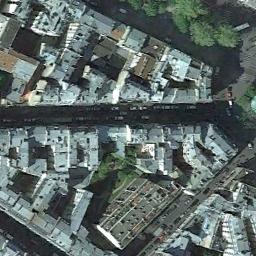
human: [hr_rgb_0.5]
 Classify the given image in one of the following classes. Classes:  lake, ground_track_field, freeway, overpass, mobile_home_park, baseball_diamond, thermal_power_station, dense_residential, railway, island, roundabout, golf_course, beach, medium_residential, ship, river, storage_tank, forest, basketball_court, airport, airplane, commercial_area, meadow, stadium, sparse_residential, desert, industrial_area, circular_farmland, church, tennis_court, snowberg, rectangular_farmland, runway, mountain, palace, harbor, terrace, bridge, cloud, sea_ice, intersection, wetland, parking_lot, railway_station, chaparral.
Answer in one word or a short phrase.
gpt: commercial_area